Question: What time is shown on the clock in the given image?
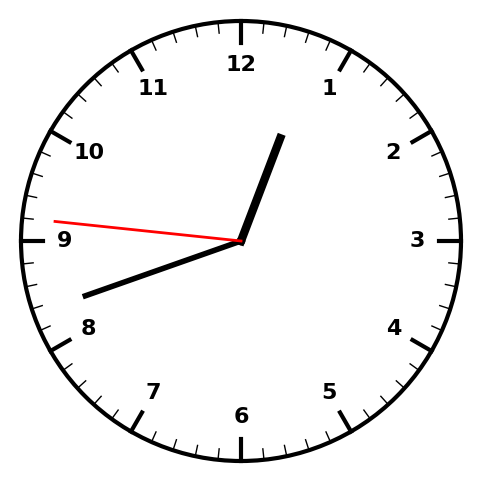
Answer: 12:41:46